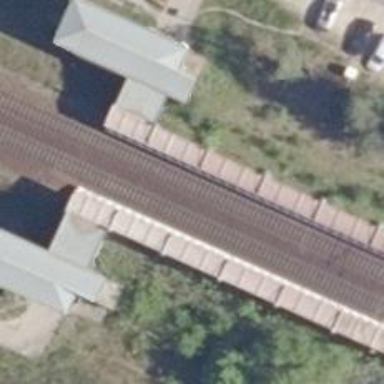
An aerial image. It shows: Stop position for public transport at railway stop.